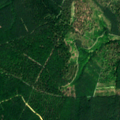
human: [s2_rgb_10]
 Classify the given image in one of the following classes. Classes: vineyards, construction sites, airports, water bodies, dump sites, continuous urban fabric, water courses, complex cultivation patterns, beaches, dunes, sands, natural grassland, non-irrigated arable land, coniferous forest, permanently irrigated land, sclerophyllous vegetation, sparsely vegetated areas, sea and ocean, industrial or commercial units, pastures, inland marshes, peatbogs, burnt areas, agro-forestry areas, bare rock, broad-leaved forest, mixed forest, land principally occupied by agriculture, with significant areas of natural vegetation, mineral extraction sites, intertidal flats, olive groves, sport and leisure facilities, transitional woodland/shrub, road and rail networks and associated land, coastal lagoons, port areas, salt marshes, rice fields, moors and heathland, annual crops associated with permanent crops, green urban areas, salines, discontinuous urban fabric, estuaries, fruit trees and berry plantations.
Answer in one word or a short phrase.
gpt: coniferous forest, mixed forest